Question: the file you are trying to open is in a different format than specified by the file extension c# error when trying to open file in excel.
Here is my code
'''
public ActionResult Export(string filterBy)
{
MemoryStream output = new MemoryStream();
StreamWriter writer = new StreamWriter(output, Encoding.UTF8);
var data = City.GetAll().Select(o => new
{
CountryName = o.CountryName,
StateName = o.StateName,
o.City.Name,
Title = o.City.STDCode
}).ToList();
var grid = new GridView { DataSource = data };
grid.DataBind();
var htw = new HtmlTextWriter(writer);
grid.RenderControl(htw);
writer.Flush();
output.Position = 0;
return File(output, "application/vnd.ms-excel", "test.xls");
}
'''
when am trying to open excel i get this error
> the file you are trying to open is in a different format than
specified by the file extension

After clicking on Yes the file open properly. but i don't want this msg to appear.
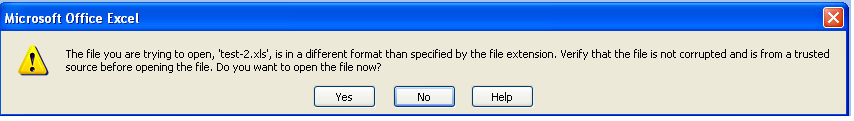
Answer: I have used <URL> to solve the problem.
'''
public static void ExportToExcel(IEnumerable<dynamic> data, string sheetName)
{
XLWorkbook wb = new XLWorkbook();
var ws = wb.Worksheets.Add(sheetName);
ws.Cell(2, 1).InsertTable(data);
HttpContext.Current.Response.Clear();
HttpContext.Current.Response.ContentType = "application/vnd.openxmlformats-officedocument.spreadsheetml.sheet";
HttpContext.Current.Response.AddHeader("content-disposition", String.Format(@"attachment;filename={0}.xlsx",sheetName.Replace(" ","_")));
using (MemoryStream memoryStream = new MemoryStream())
{
wb.SaveAs(memoryStream);
memoryStream.WriteTo(HttpContext.Current.Response.OutputStream);
memoryStream.Close();
}
HttpContext.Current.Response.End();
}
'''
Installed ClosedXML in my project using <URL>.